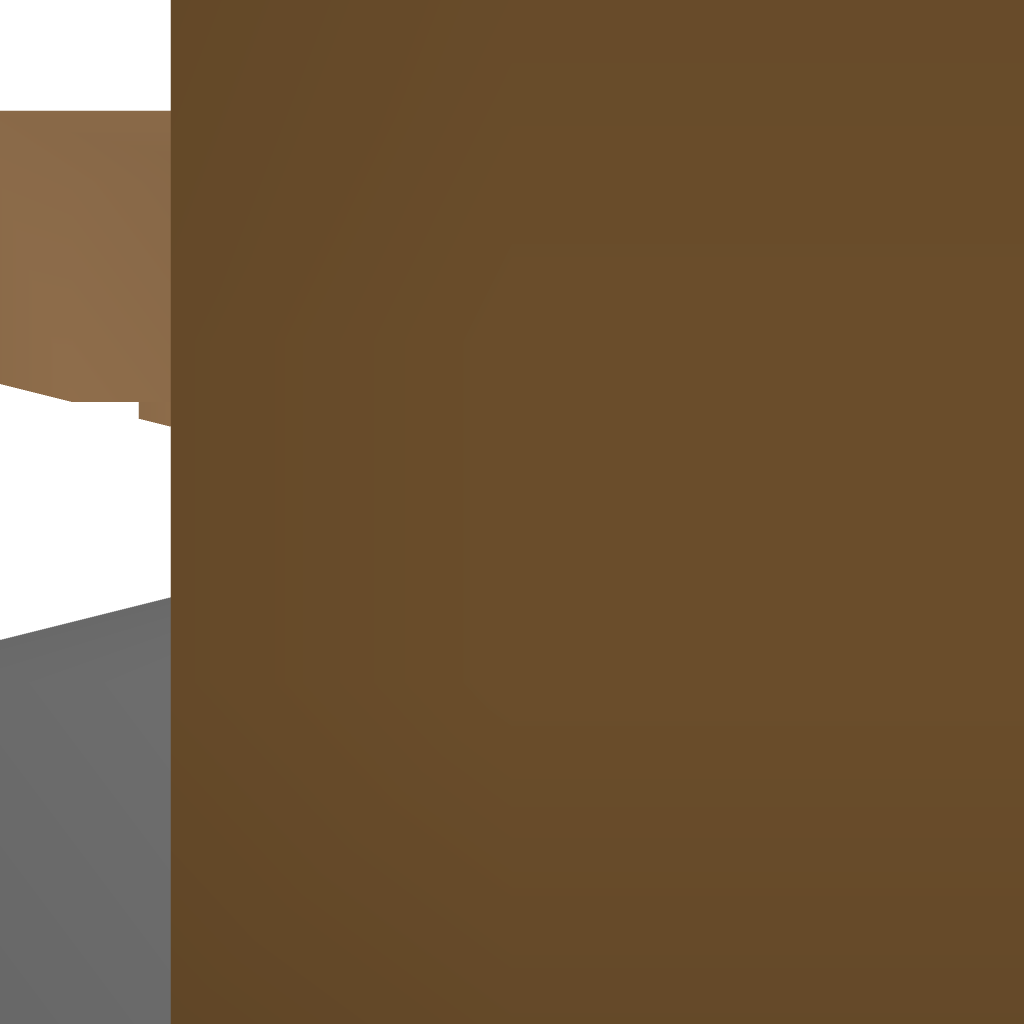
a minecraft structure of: Resorces Giver bad low quality